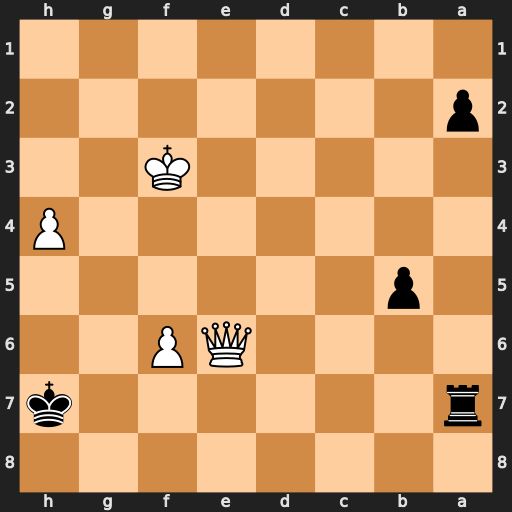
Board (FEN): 8/r6k/4QP2/1p6/7P/5K2/p7/8
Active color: b
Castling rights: -
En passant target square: -
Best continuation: a1=Q Qe4+ Kh6